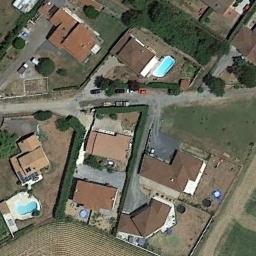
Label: medium_residential